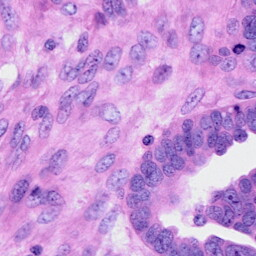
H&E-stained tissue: Ovarian